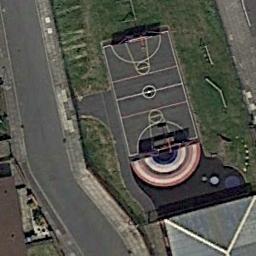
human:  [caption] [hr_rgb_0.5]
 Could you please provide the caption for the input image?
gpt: There is a basketball court in the middle of grass by the road .

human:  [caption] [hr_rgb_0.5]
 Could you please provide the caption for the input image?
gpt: A basketball court next to a building and a road beside .

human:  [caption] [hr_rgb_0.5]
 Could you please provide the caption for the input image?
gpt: The basketball court on the lawn is next to the roads .

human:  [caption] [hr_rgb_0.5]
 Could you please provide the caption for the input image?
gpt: There is a rainbow semicircle beside the basketball court .

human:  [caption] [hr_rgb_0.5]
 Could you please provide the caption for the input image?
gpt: The road is beside the basketball court .